Question: I'd like to align image files (as '.png') with an offsetted image center axis using CSS's 'background-'*-properties.
Imagine having the following document:
'''
<div class="my-icon" data-category="1">abc</div>
<div class="my-icon" data-category="2">def</div>
<div class="my-icon" data-category="1">ghi</div>
'''
with the following style sheet:
'''
.my-icon {
background-position: center left;
background-repeat: no-repeat;
background-size: contain;
padding-left: 25px;
height: 30px;
display: flex;
}
.my-icon[data-category="1"] {
background-image: url('...../icon-1.png');
}
.my-icon[data-category="2"] {
background-image: url('...../icon-2.png');
}
'''
I can align the icon as follows:
| background-position: center center; | background-position: center left; |
| ----------------------------------- | --------------------------------- |
| | |
#### However, what I want is the following:

I'd like the image's center axis to be aligned with an axis offsetted by 'x' pixels from the left-hand side of the 'div'.
How is this feat achievable using pure CSS? (Without JS/JQuery?)
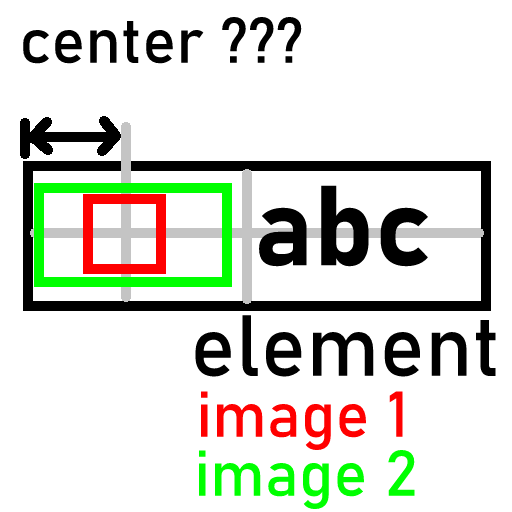
Answer: Your HTML and CSS seems incomplete. I assume your icons are wrapped in a parent element, so I wrapped your icons in a '.my-element' div.
Using background-image to position elements and their backgrounds relative to a parent is very tricky. I would suggest using CSS Grid to position icons. Here's an example using 'display: grid'
'''
.my-element {
position: relative;
display: grid;
grid-template-columns: 1fr 1fr;
width: 200px;
height: 80px;
border: 3px solid black;
text-align: right;
padding: 0px 20px 0px 0px;
font-size: 38px;
}
.my-icon {
color: white;
font-size: 18px;
}
.my-icon[data-category="1"] {
grid-area: 1/1;
background-image: url(https://picsum.photos/450/332);
border: 2px solid green;
margin: 10px;
}
.my-icon[data-category="2"] {
grid-area: 1/1;
background-image: url(https://picsum.photos/40/40);
height: 40px;
width: 40px;
border: 2px solid red;
margin: auto;
}
'''
'''
<div class="my-element">
abc
<div class="my-icon" data-category="1">def</div>
<div class="my-icon" data-category="2">ghi</div>
</div>
'''